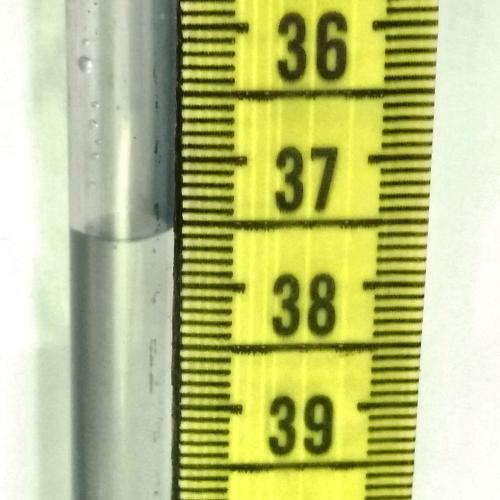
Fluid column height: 37.6 cm